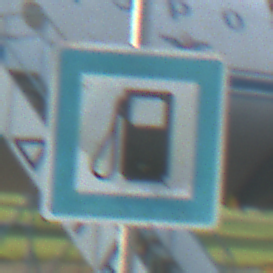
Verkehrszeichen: Tankstelle
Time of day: SunriseSunset
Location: Outdoor (Special)
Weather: Clear
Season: NotSpecified
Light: Natural